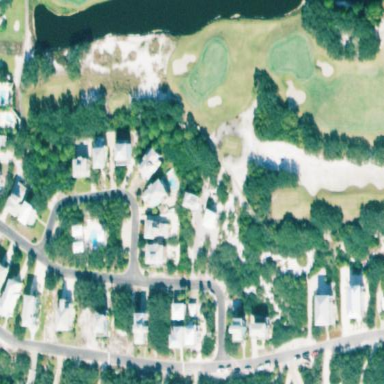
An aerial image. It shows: Sandy area is golf bunker.